Field crop: maize
Growth stage: 2
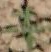
Species: atriplex